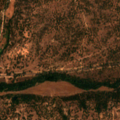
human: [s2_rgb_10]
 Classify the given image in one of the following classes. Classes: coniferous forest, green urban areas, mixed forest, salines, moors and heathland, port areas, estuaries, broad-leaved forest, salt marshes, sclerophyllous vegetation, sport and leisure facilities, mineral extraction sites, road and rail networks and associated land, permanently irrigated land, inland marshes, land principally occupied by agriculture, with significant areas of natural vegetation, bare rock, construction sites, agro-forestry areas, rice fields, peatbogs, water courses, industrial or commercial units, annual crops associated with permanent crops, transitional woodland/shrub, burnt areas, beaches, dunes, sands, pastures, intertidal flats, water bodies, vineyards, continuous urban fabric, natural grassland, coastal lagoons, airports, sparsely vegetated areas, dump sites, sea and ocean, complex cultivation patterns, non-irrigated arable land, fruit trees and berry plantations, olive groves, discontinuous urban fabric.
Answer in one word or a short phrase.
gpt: agro-forestry areas, broad-leaved forest